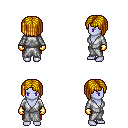
a pixel art fantasy rpg character, female body template, dark elf, purple skin, white robe, red pants, blonde pageboy hairstyle, gold gloves, four views (front, back, left, right), 2x2 character sprite sheet, small pixel art, hard edges, no anti-aliasing